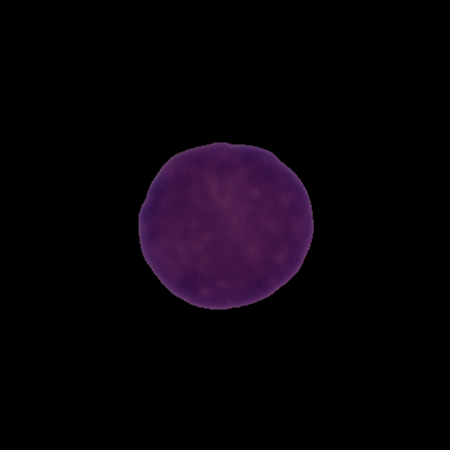
Label: healthy